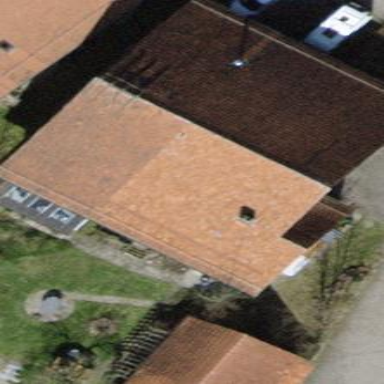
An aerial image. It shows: Farm building with gabled roof.